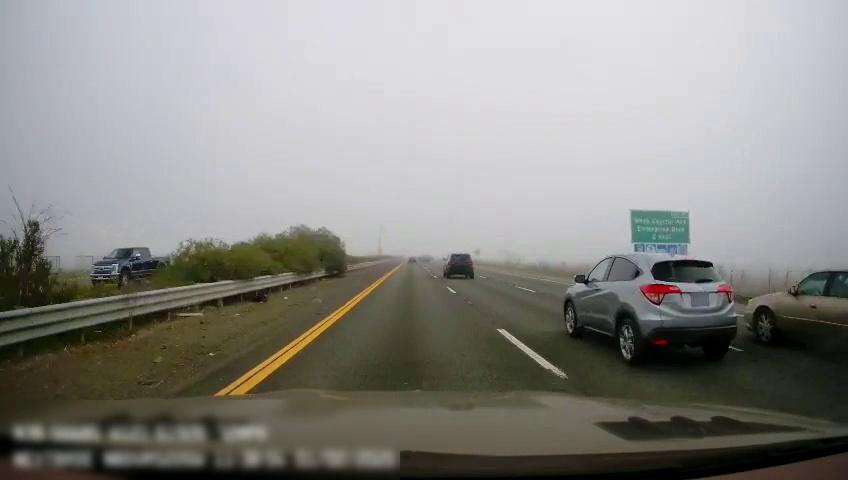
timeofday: Day
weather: Cloudy
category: Drivable Space
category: Vehicles | Truck
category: Vehicles | Car
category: Vehicles | SUV
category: Vehicles | SUV
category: Lanes | Current Lane
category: Lanes | Current Lane
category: Lanes | Alternate Lane
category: Lanes | Alternate Lane
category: Lanes | Alternate Lane
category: Traffic | Signs
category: Traffic | Signs